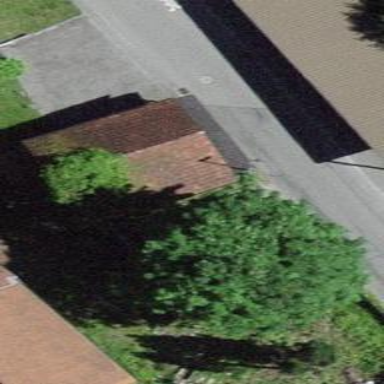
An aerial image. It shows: Barn.